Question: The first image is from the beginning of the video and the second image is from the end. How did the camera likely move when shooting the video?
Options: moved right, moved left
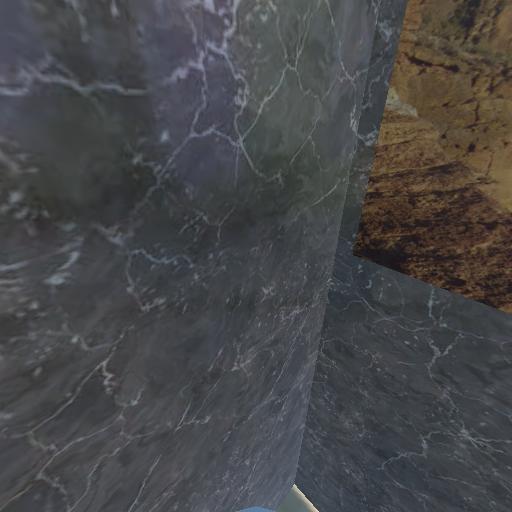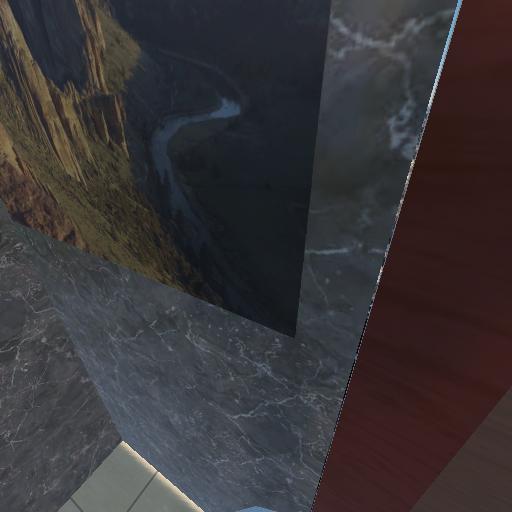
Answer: moved right